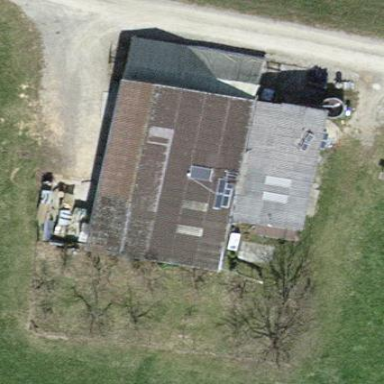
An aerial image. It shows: Farmyard area.